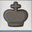
Piece: bK